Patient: sex M, age 67
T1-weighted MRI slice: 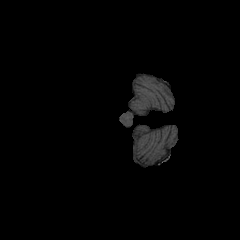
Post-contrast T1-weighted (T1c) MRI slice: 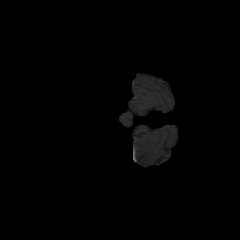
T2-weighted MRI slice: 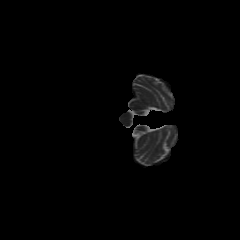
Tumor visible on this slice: no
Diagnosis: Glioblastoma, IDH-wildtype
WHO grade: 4